Question: In my current data analysis I have some segmented Images like for example below.
My Problem is that I would like to fit a polynom or spline (s.th. one-dimensional) to
a certain area (red) in the segmented image. ( the result would be the black line).
Usually i would use something like orthogonal distance regression, the problem is that this
needs some kind of fit function which I don't have in this case.
So what would be the best approach to do this with python/numpy?
Is there maybe some standard algorithm for this kind of problem?

UPDATE:
it seems my drawing skills are probably not the best, the red area in the picture could also have some random noise and does not have to be completely connected (there could be small gaps due to noise).
UPDATE2:
The overall target would be to have a parametrized curve p(t) which returns the position i.e. p(t) => (x, y) for t in [0,1]. where t=0 start of black line, t= 1 end of black line.
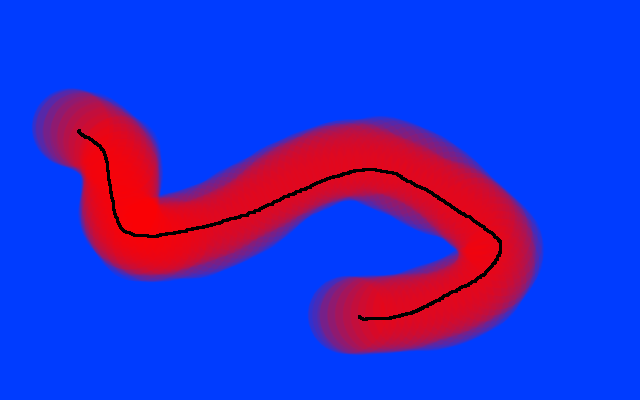
Answer: I used <URL> as a template. This gets you almost there, you'll have to find a reasonable way to parameterize the curve from the mostly skeletonized image.
'''
from scipy.misc import imread
import scipy.ndimage as ndimage
# Load the image
raw = imread("bG2W9mM.png")
# Convert the image to greyscale, using the red channel
grey = raw[:,:,0]
# Simple thresholding of the image
threshold = grey>200
radius = 10
distance_img = ndimage.distance_transform_edt(threshold)
morph_laplace_img = ndimage.morphological_laplace(distance_img,
(radius, radius))
skeleton = morph_laplace_img < morph_laplace_img.min()/2
import matplotlib.cm as cm
from pylab import *
subplot(221); imshow(raw)
subplot(222); imshow(grey, cmap=cm.Greys_r)
subplot(223); imshow(threshold, cmap=cm.Greys_r)
subplot(224); imshow(skeleton, cmap=cm.Greys_r)
show()
'''

You may find other answers that reference skeletonization useful, an example of that is here:
<URL>